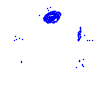
Particle: proton